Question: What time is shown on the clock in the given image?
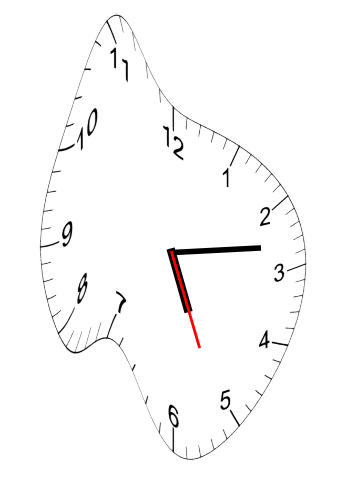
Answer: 05:13:26